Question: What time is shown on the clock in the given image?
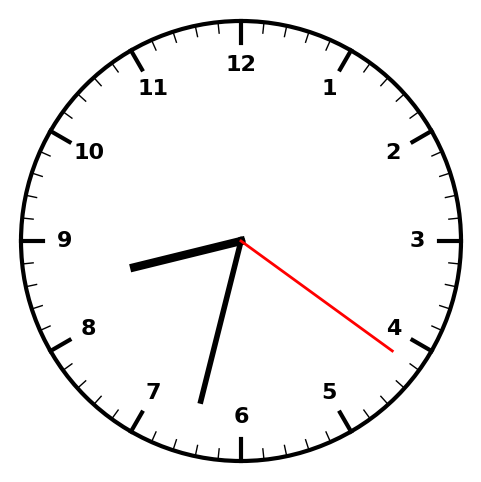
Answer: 08:32:21